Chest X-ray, PA view. Patient: 31 years old, sex F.
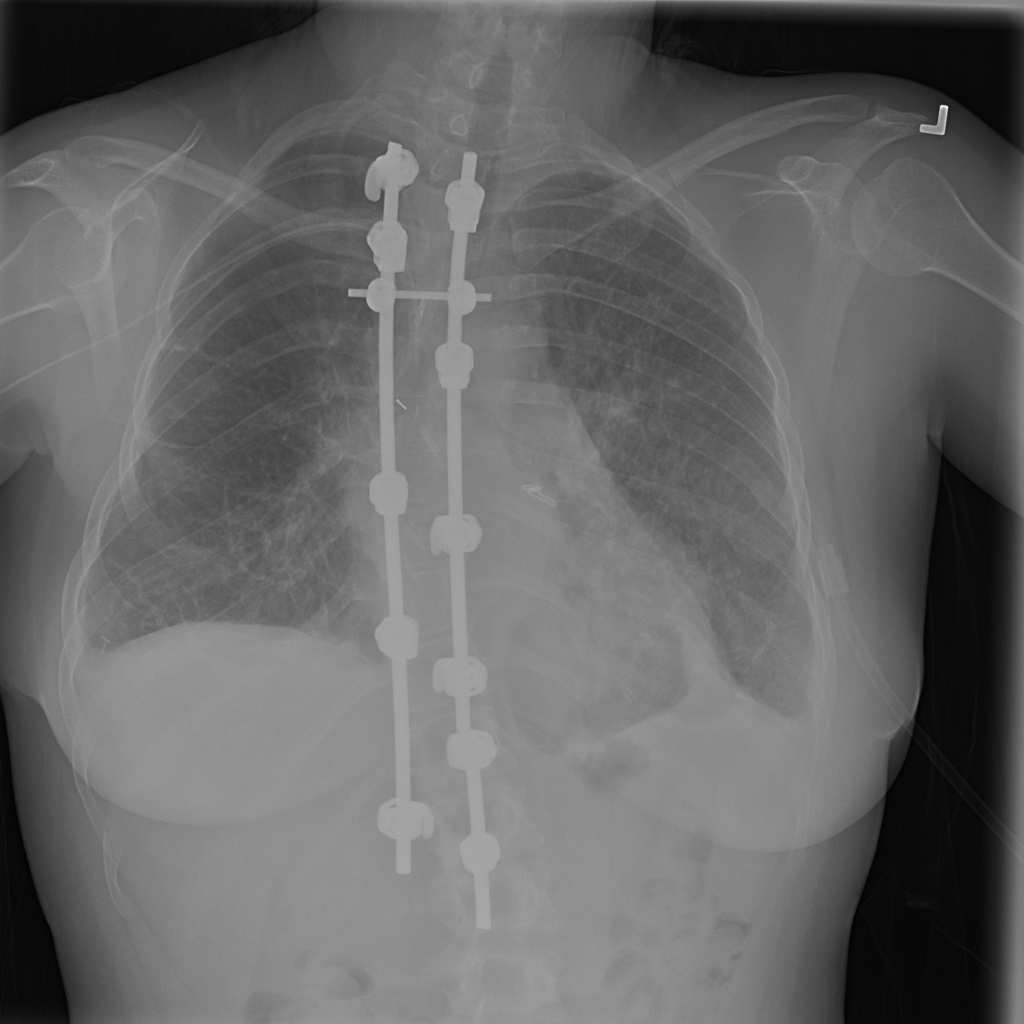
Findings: Atelectasis, Effusion, Infiltration